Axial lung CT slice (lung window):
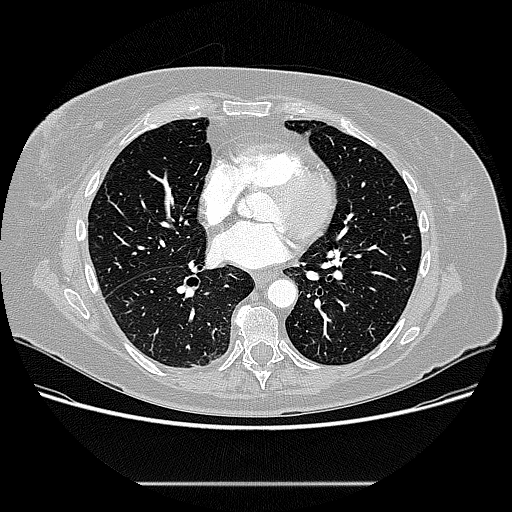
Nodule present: no